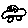
Label: car